Question: I have written this trivial action method associated to a textfield.
Every time I enter text into a textfield a search in a PDF is performed and 'PDFView' automatically scroll to selection:
'''
- (IBAction) search:(id)id
{
NSString *query = [self.searchView stringValue]; // get from textfield
selection = [document findString: query fromSelection:NULL withOptions:NSCaseInsensitiveSearch];
if (selection != nil)
{
[self.pdfView setCurrentSelection:selection];
[self.pdfView scrollSelectionToVisible:self.searchView];
}
}
'''
Problem is that after 3 or 4 searches I get 'EXC_BAD_ACCESS' on row (i).
If I debug I see that query contains an 'NSCFString' and not an 'NSString'.
I think it is a memory management problem..but where?

I replicated the same issue inside a trivial testcase:
'''
@interface PDFRef_protoTests : SenTestCase {
@private
PDFDocument *document;
}
........
- (void)setUp
{
[super setUp];
document = [[PDFDocument alloc] initWithURL: @"a local url ..."];
}
- (void)test_exc_bad_access_in_pdfdocument
{
for (int i =0 ;i<100; i++)
{
NSString *temp;
if (i % 2 == 0) temp = @"home";
else if (i % 3 ==0) temp = @"cocoa";
else temp=@"apple";
PDFSelection *selection = [document findString: temp
fromSelection:nil
withOptions:NSCaseInsensitiveSearch];
NSLog(@"Find=%@, iteration=%d", selection, i);
}
}
'''
:
1) It seems that it happens also if I use asynchronous search (method beginFindString: withOptions) every time I perform second search.
2) I found a similar problem to mine in MacRuby Issue Tracking: <URL>
3) It seems that if I disable temporarily garbage collection it works but memory goes up.
I wrote something like:
'''
[[NSGarbageCollector defaultCollector] disable];
[[NSGarbageCollector defaultCollector] enable];
'''
surrounding search code
Very weird thing is that sometimes all works. Than I clean and Rebuild and problem arises again. From a certain point of view is is not 100% reproducible. I suspect a bug in PDFKit or some compiler setting I have to do
Dears it seems very crazy. I'd concentrate on testcase which is very trivial and which replicates easily the problem. What's wrong with it? This testcase works only if I disable (by code or by project setting) GC
Boys it seems a bug but I downloaded an example called PDFLinker from Apple website (<URL>. Maybe is there some project-wide setting ?
Changing from 64 bit to 32 bit memory consumption lowered. Surely there is a problem with 64bit and PDFKit. BTW still EXC_BAD_ACCESS on second search
Crucial point is that PDFKit with Garbage collection is bugged.
If I disable GC all works correctly.
I had another issue that had complicated my analysis: I disabled GC on Project Setting but GC remained enabled on Target Settings. So Apple's example PDFLinked2 worked while mine not.
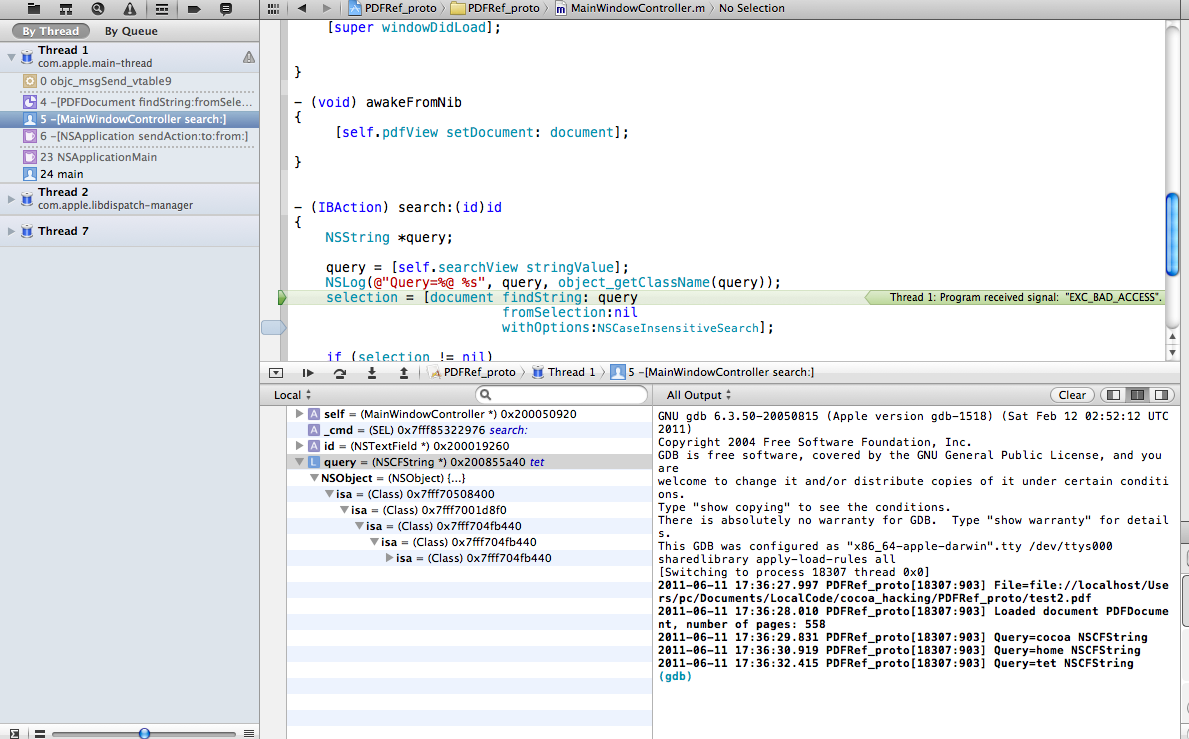
Answer: I agree you have found a bug in PDFKit.
I got various forms of errors (segmentation fault, selector not understood, etc) running your test case. Wrapping the code in doesn't prevent all errors associated with this method.
I also got errors printing the log message.
To work around the bug(s), I suggest you disable GC during your invocation of -findString:fromSelection:, as you've already discovered.
Also, be sure to of the values of interest from before re-enabling GC. Don't just copy either.
If you conduct searches from multiple places in your code I also suggest you extract a separate method to perform the search. Then you can invoke that one to conduct the searches for you without duplicating the GC disable/enable nesting.